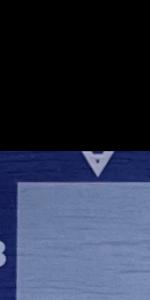
Label: Empty